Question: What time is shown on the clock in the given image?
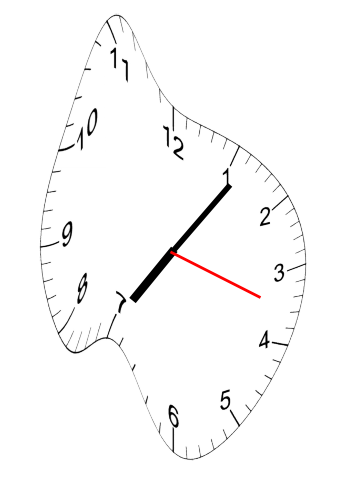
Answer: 07:06:18